Aerial crown-view tile of a tropical tree (Barro Colorado Island, Panama), acquired 20241112:
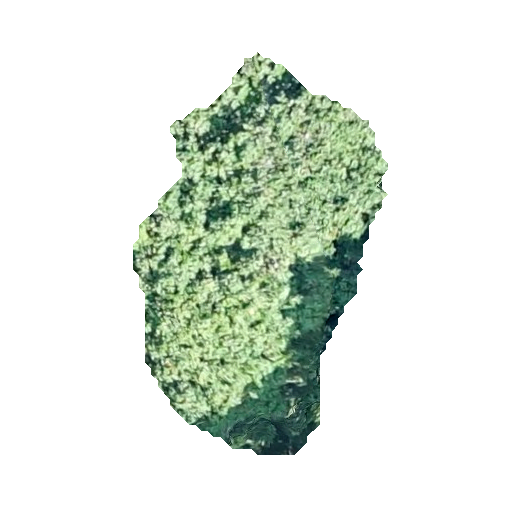
Species: Cecropia insignis
GBIF accepted scientific name: Cecropia insignis
Crown area: 104.857 m²